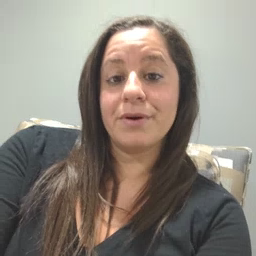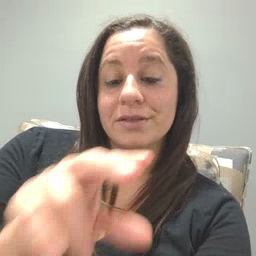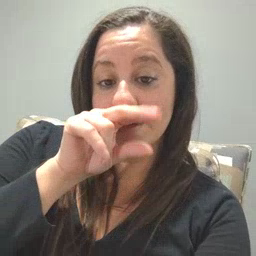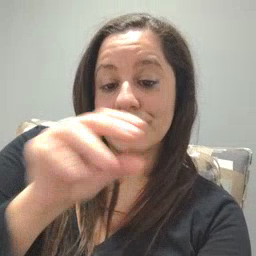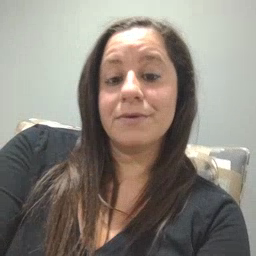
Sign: duck